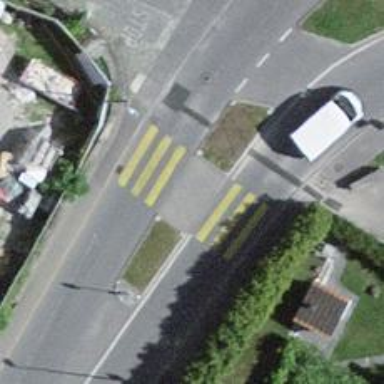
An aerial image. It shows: Marked crossing with zebra stripes on the road.